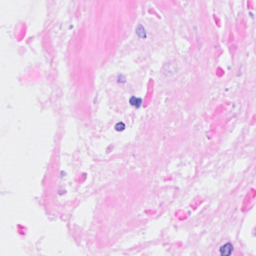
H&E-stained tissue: Breast